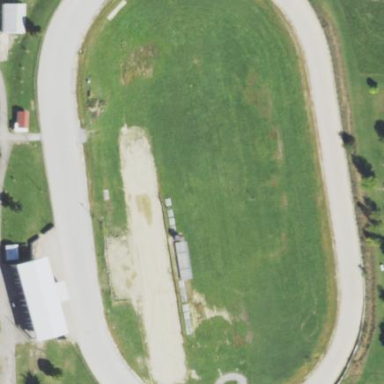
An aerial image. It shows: Motor sport raceway.